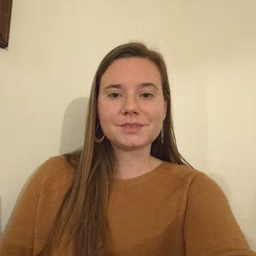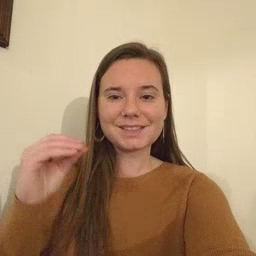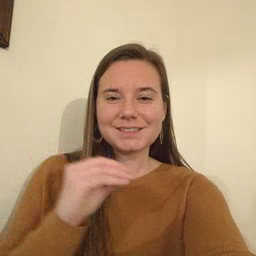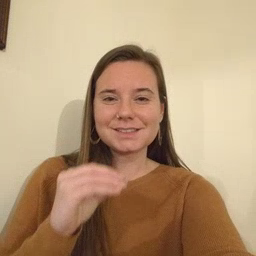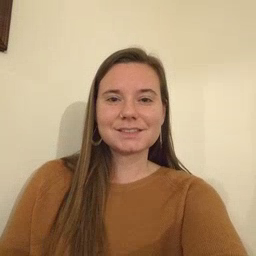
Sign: kiss